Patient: sex M, age 58
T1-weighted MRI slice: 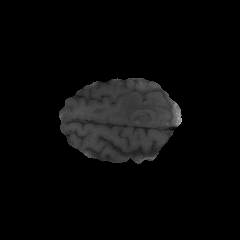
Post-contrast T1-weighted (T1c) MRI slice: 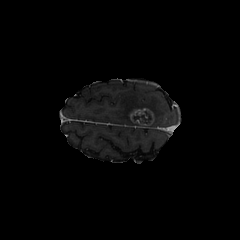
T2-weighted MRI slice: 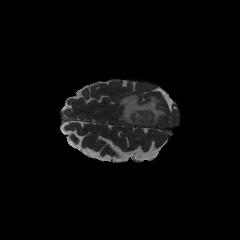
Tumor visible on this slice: yes
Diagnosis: Glioblastoma, IDH-wildtype
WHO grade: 4